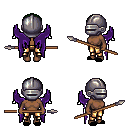
a pixel art fantasy rpg character, female body template, human, dark skin, purple wings, gold greaves, green plain hairstyle, metal helm, black slippers, spear, four views (front, back, left, right), 2x2 character sprite sheet, small pixel art, hard edges, no anti-aliasing